Question: I am css beginner and I got a little problem. I am trying to make simple header with logo on the left and some elements on the left side of the header (util). The code is below. It works but I set my header background to Green color and it missing when I open the page. What have I done wrong?

'''
<div id="wrapper">
<div id="header">
<div id="logo">
</div>
<div id="util">
<a href="#">Vladimir Vucetic</a>
</div>
</div>
</div>
body
{
padding: 0;
margin: 0;
font: small Arial, Helvetica, Verdana, sans-serif;
}
#wrapper
{
border-left: 1px solid #000000;
border-right: 1px solid #000000;
margin-left: 20%;
margin-right: 20%;
}
#header
{
background-color: Green;
}
#logo
{
background: url(/images/logo.gif);
background-repeat: no-repeat;
width: 94px;
height: 24px;
float: left;
}
#util
{
padding: 0;
float: right;
}
'''
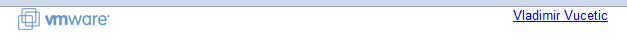
Answer: You have floated elements in your header. That's why it behaves like it has no children. So try
'''
#header
{
background-color: #0f0;
overflow: hidden;
}
'''